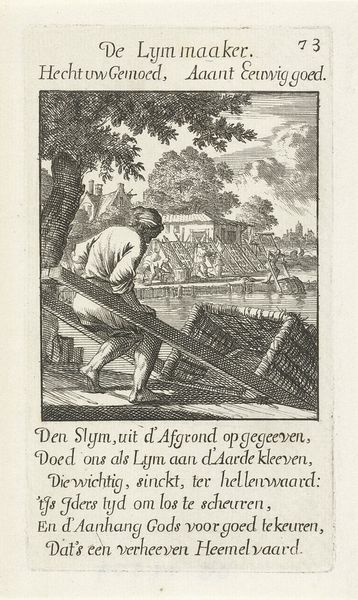
Titel: Lijmmaker
Künstler: Jan Luyken
Standort: Amsterdam
Institution: Rijksmuseum
Schlagwörter: dunkel, mann, wasser, landschaft, see, frau, tuch, hemd, halten, holland, niederlande, realismus, arbeit, last, ziehen, arbeiter, kopftuch, korb, barfuß, stich, worte, niederländisch, gedicht, turban, reuse, niderlande, short, kurze hose, propaganda, schopfen, heraufziehen, de lym maaker